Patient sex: F
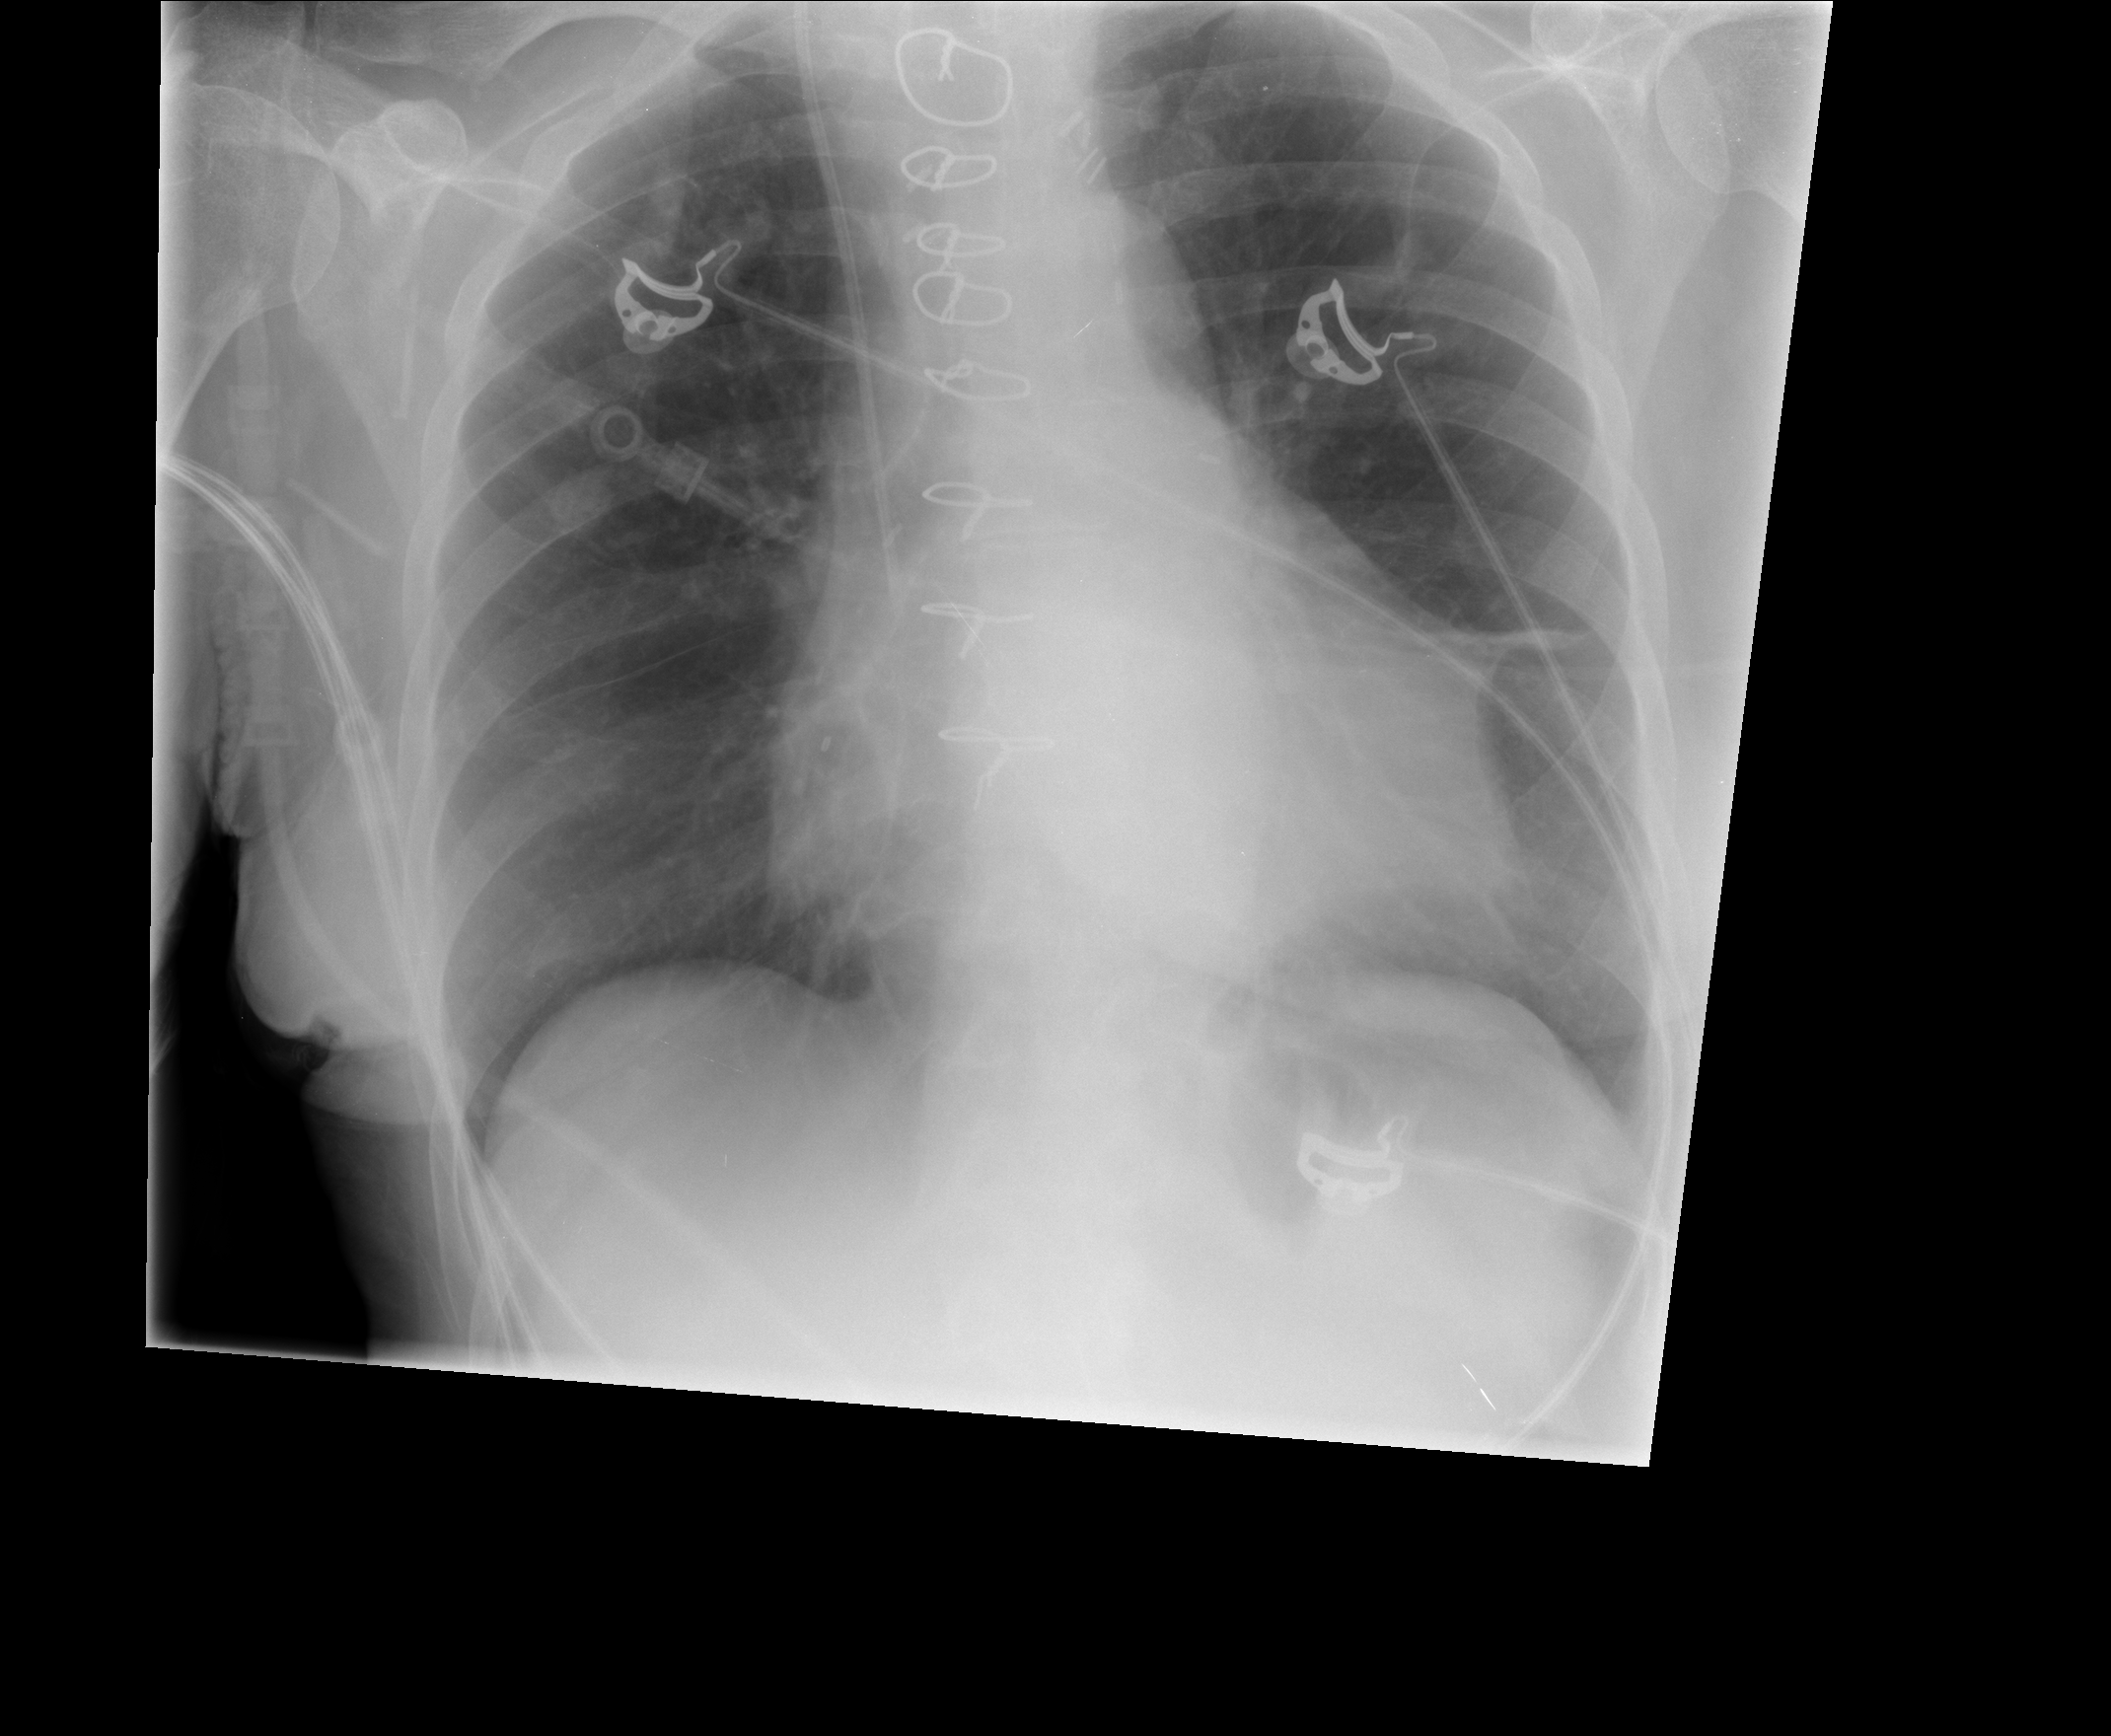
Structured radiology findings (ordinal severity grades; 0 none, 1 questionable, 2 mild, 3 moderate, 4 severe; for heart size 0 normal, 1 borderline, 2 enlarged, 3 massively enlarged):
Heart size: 1
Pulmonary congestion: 0
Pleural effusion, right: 0
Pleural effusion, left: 0
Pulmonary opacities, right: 0
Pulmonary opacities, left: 0
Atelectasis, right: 0
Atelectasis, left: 2